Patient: sex M, age 61
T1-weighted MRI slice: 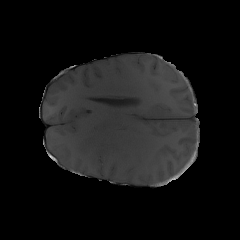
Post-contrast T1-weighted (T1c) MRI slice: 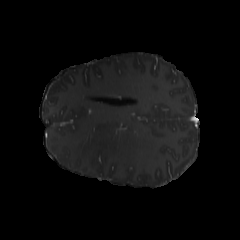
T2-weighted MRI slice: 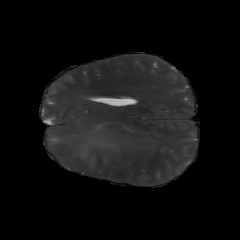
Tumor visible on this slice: yes
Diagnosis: Glioblastoma, IDH-wildtype
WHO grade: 4